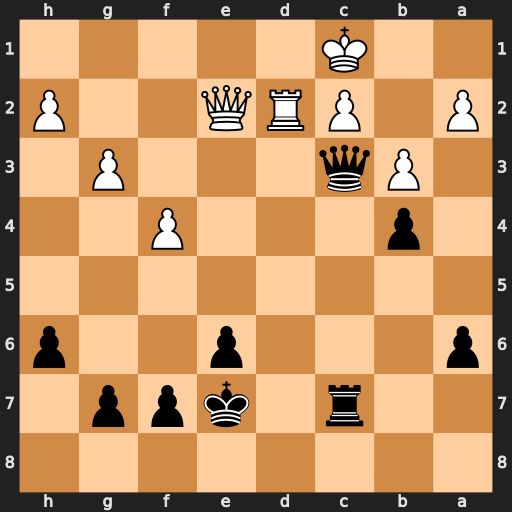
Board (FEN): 8/2r1kpp1/p3p2p/8/1p3P2/1Pq3P1/P1PRQ2P/2K5
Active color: b
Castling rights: -
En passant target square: -
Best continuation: Qa1#